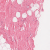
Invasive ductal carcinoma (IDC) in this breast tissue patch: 0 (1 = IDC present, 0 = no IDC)